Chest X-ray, AP view. Patient: 47 years old, sex M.
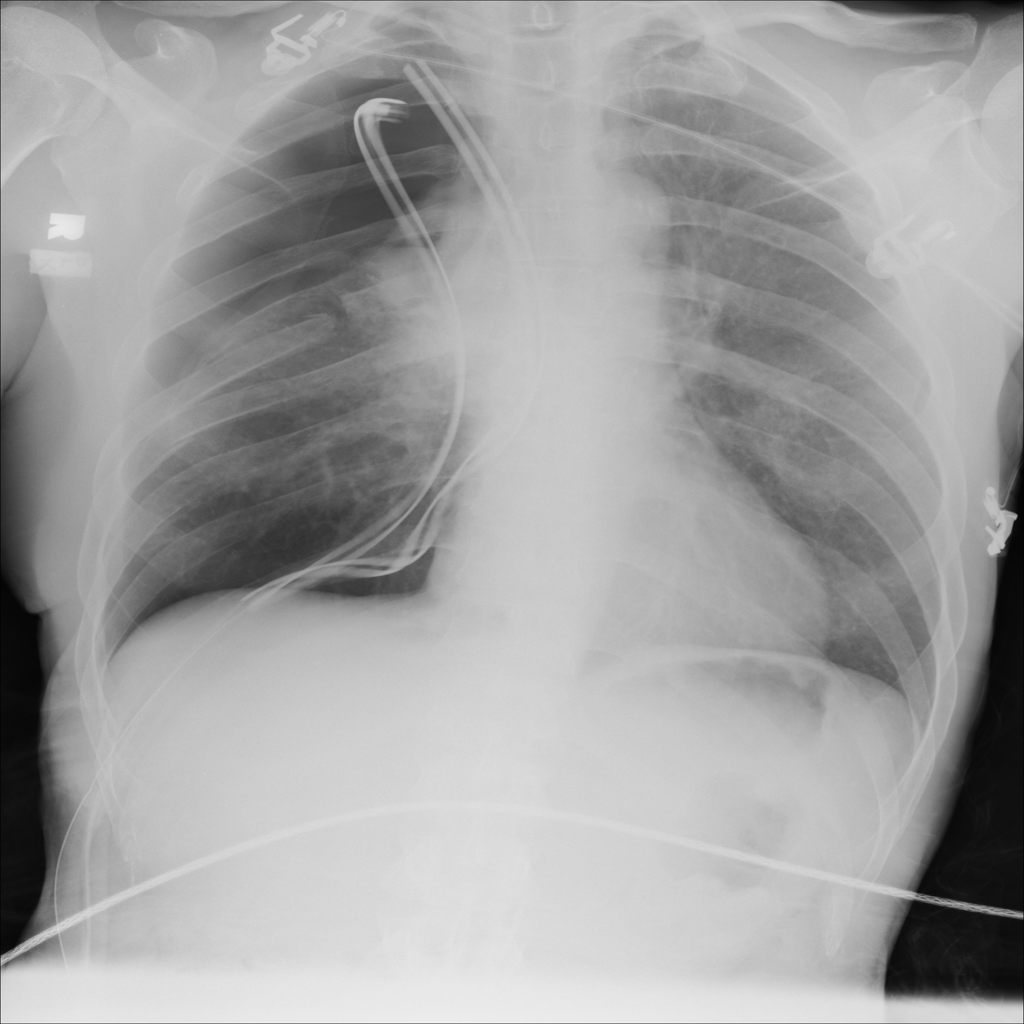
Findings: Pneumothorax